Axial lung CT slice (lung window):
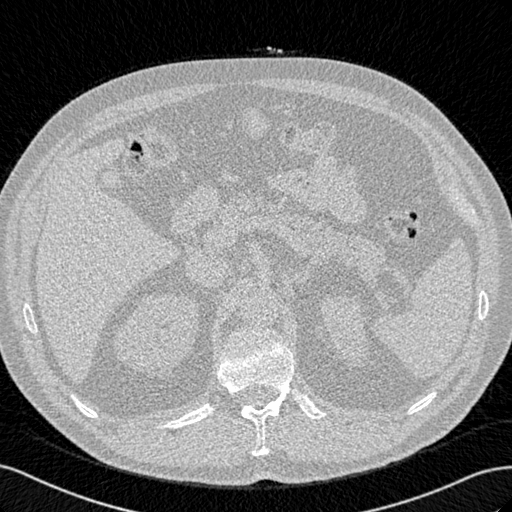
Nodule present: no